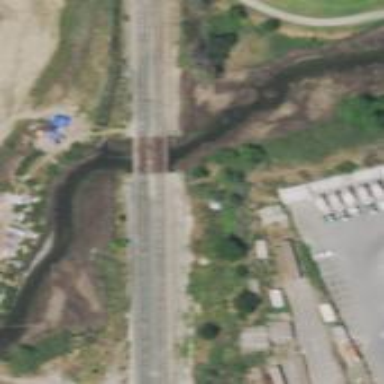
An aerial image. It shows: Bridge over railway siding.